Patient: sex M, age 30
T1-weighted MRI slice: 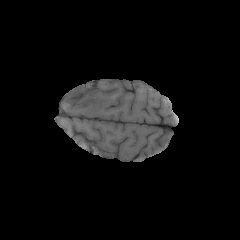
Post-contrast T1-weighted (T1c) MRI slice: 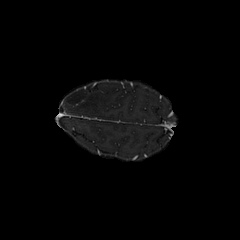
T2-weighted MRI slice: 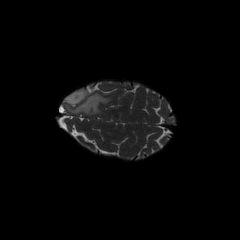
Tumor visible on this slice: yes
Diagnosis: Astrocytoma, IDH-mutant
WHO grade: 3